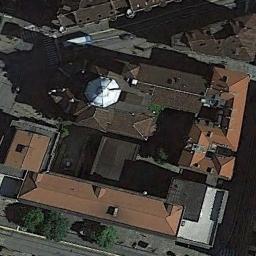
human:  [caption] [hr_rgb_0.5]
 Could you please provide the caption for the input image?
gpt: There is a church with a white circular roof next to some buildings .

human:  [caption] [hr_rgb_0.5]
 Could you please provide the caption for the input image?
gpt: This is a church, Which is mostly made of brown and yellow brick .

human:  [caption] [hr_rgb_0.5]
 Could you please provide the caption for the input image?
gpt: The tower of the church with a white circular pointed roof and the rest of the church has some orange sloping roofs .

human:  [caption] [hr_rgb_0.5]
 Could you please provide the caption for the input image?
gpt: A cathedral with a brown roof, The main house in the middle of the church has a white round roof, Many trees and a road around the church, And many cars on the road .

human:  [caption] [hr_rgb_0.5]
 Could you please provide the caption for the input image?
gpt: The church is surrounded by red houses .